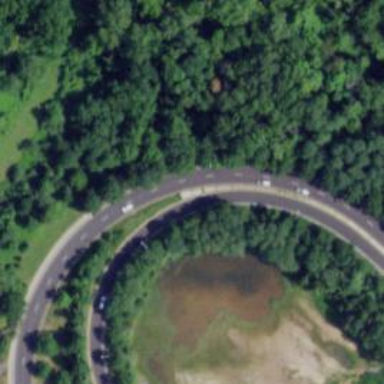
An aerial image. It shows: Trunk link highway.